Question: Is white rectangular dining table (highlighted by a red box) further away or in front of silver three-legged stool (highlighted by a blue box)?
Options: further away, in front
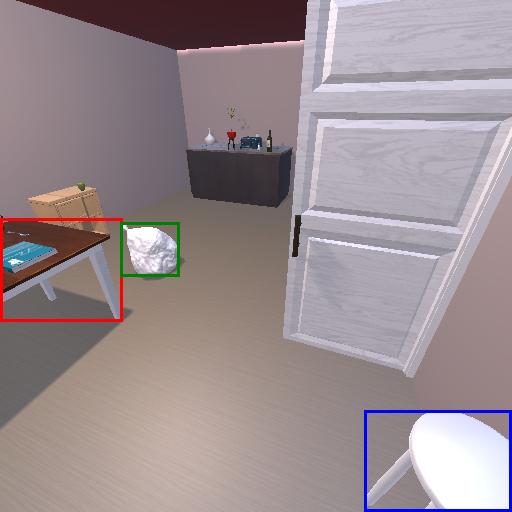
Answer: further away